Interaction volume radius: 5 \u00c5
Interaction volume height: 15 \u00c5
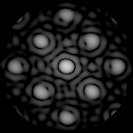
Disorder parameter: 0.09449